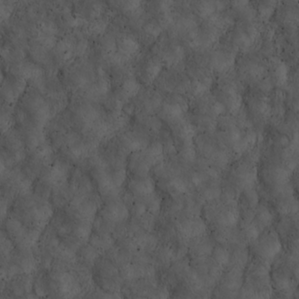
Label: non_frost